Question: I'm trying to display an array of image thumbnails using Python and Qt4. My problem is that I don't want to calculate the amount of columns for the grid, so that when the application is resized or my thumbnails get bigger, the number of columns automatically change.
Actually I want to use Qlabel, because images are going to have file names and possibly buttons. Is there an easy way to do it?
Something like that:

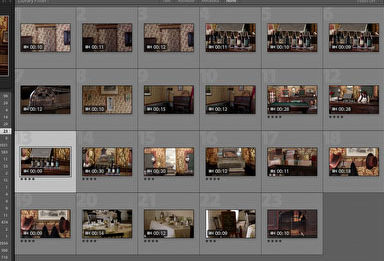
Answer: <URL>.
Its rather quite easy to implement and may suit your needs.